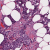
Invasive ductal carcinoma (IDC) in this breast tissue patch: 1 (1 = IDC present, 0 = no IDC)